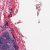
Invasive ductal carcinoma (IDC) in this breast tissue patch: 0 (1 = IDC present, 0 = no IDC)